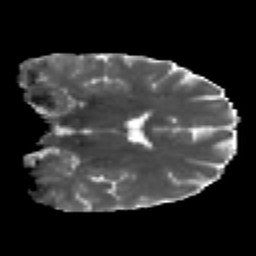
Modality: MD
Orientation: coronal
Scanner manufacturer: ge
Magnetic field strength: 3 T
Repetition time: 7.98 s
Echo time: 0.0701 s